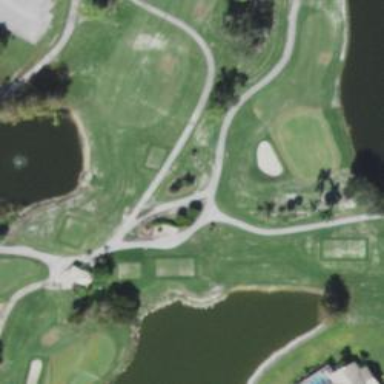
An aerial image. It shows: Path for golf carts.